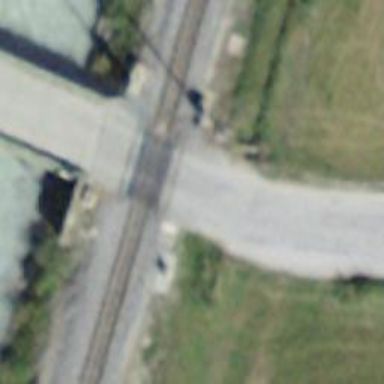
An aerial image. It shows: Railway level crossing.